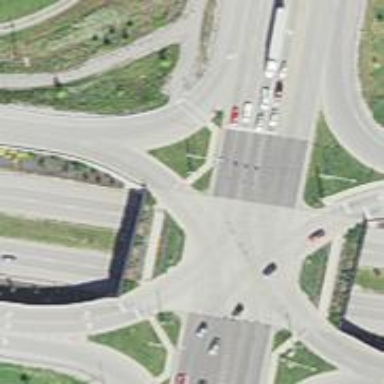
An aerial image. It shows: Secondary link road with bridge.